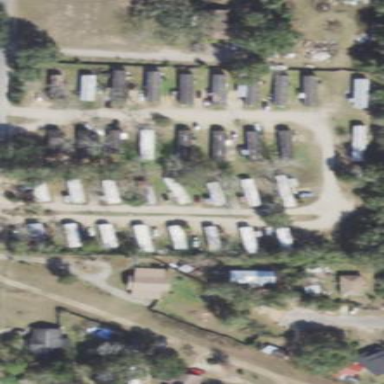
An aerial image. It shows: Residential area known as trailer park.